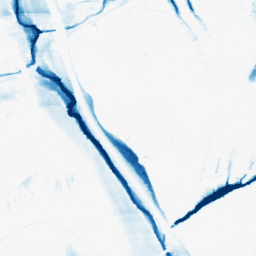
Category: morphological
Decomposition family: morphological_ellipse
Decomposition parameters: operation: closing
width: 10
height: 50
Upsampling method: fft_zeropad
Upsampling parameters: scale: 2
Upsampling scale: 2